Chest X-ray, PA view. Patient: 69 years old, sex M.
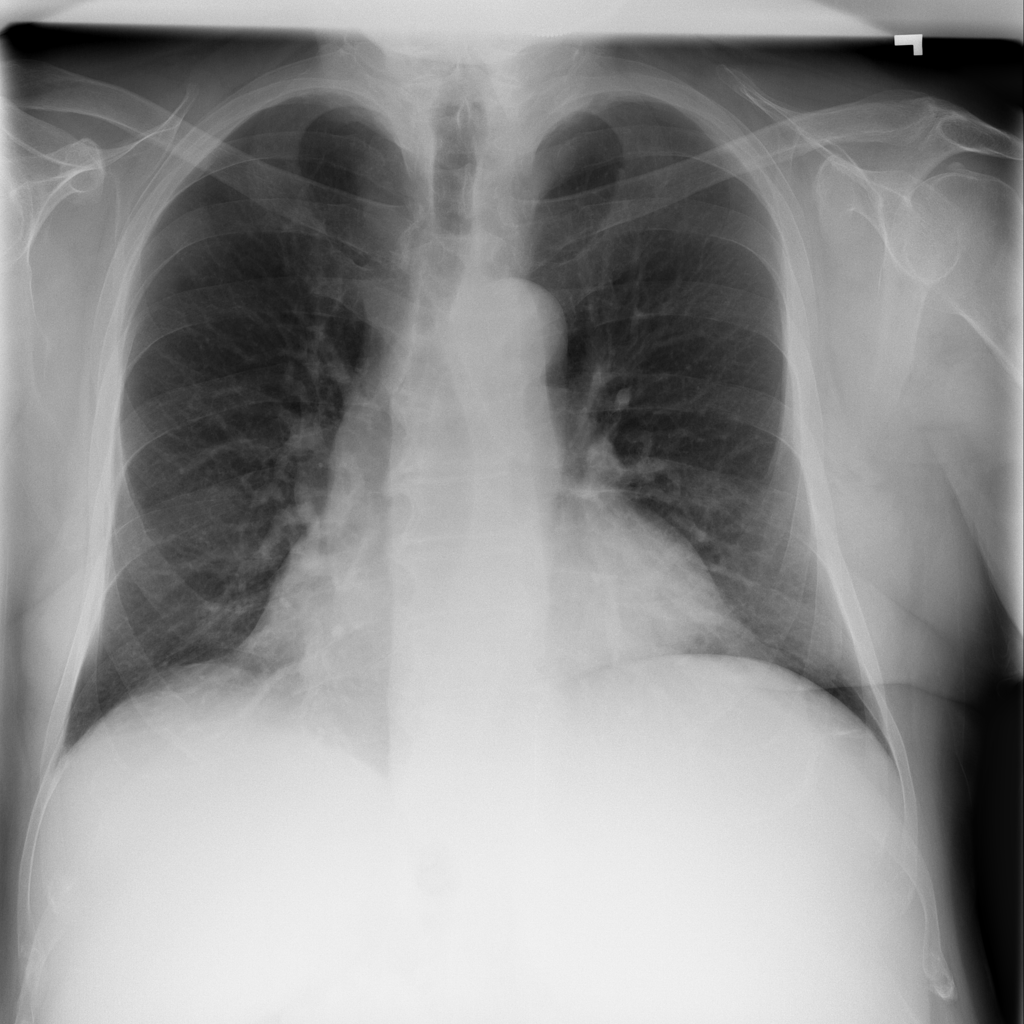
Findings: No Finding